Question: Following HTML:
'''
<body>
<img src="http://placehold.it/400x300" alt="">
<div>Lorem ipsum dolor sit amet, consetetur sadipscing elitr, sed diam nonumy eirmod tempor invidunt ut labore et dolore magna aliquyam erat, sed diam voluptua. At vero eos et accusam et justo duo dolores et ea rebum.</div>
</body>
'''
The text block should be right next to the image and should float below the image only when 'min-width' is underrun.
I tried the following CSS:
'''
img {
float: left;
}
div {
float: left;
min-width: 400px;
}
'''
... don't work because long text always floats below the image (inherent property of a '<div>', it wants to be as wide as possible). I don't want to specify a fixed 'width' for the text block!
Layout example in different size (how I imagine):

(a), (b), (c)
(c) text block underrun it's 'min-width' -> place below the image
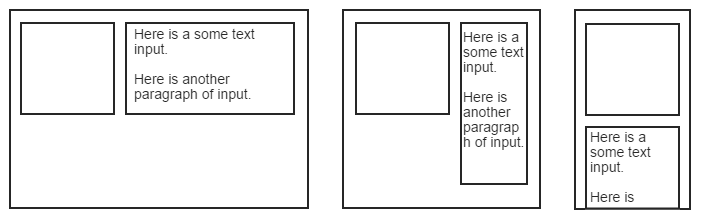
Answer: You could maybe use the calc() property to set a max-width for the text div, depending on the width of the image.
(Run the snippet and choose Full Page to see the effect while resizing your browser window.)
'''
img {
float: left;
max-width: 400px;
}
div {
float: left;
min-width: 400px;
max-width: calc(100% - 400px);
max-width: -moz-calc(100% - 400px);
max-width: -webkit-calc(100% - 400px);
}
'''
'''
<body>
<img src="http://placehold.it/400x300" alt="">
<div>Lorem ipsum dolor sit amet, consetetur sadipscing elitr, sed diam nonumy eirmod tempor invidunt ut labore et dolore magna aliquyam erat, sed diam voluptua. At vero eos et accusam et justo duo dolores et ea rebum.</div>
</body>
'''
As pointed out by @C-Link_Nepal, this is a CSS3 feature not yet natively supported by all browsers. Use <URL> to check your target browsers.